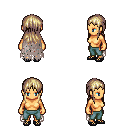
a pixel art fantasy rpg character, female body template, human, tanned skin, gray tattered cape, teal pants, white blonde unkempt hairstyle, ghillies, four views (front, back, left, right), 2x2 character sprite sheet, small pixel art, hard edges, no anti-aliasing